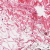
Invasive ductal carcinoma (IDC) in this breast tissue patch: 0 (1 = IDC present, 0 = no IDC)